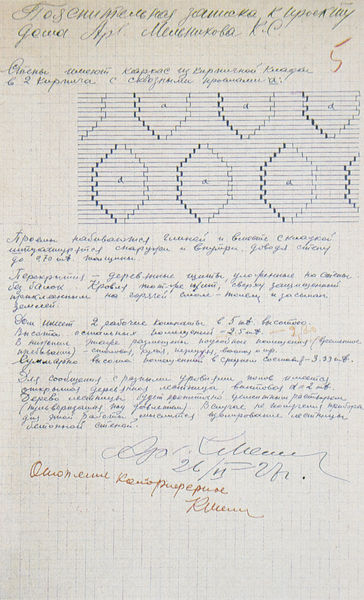
Titel: Melnikow-Haus in Moskau
Künstler: Konstantin Melnikow
Standort: Moskau
Institution: Architekturgeschichtliches Archiv
Schlagwörter: blau, weiß, kariert, schwarz, skizze, zeichnung, rot, karo, muster, gitter, schrift, papier, studie, mauer, formen, grafik, graphik, linien, rand, datum, sticken, punkte, unterschrift, form, loch, titel, seite, illustration, text, buchstaben, überschrift, entwurf, löcher, heft, rauten, zahl, ziffer, brief, kommentar, stickmuster, vorlage, schief, waben, handschrift, raster, beschreibung, symbole, russisch, baltt, bauzeichnung, schreibschrift, berechnung, anleitung, anöage, veranschaulichung, kyrillisch, rechenkästchen, notizien, schulheft, technung, textschrift